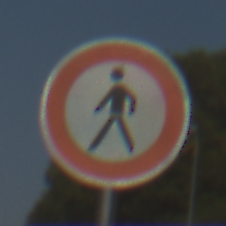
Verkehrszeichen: VerbotFussgaenger
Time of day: MorningAfternoon
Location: Outdoor (Suburban)
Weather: Clear
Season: NotSpecified
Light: Natural